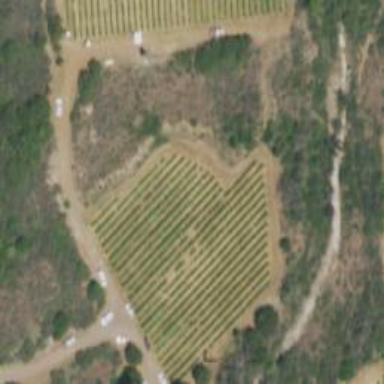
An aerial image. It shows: Vineyard with wine grapes as the main crop.